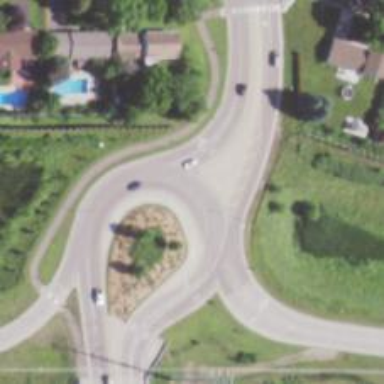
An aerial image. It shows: Secondary asphalt road with teardrop roundabout.